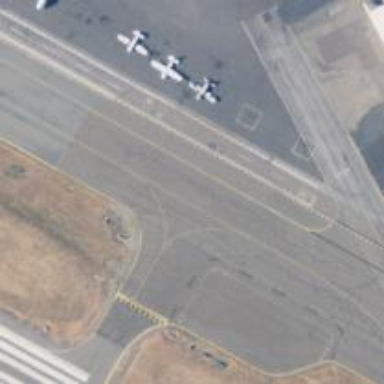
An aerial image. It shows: Image of taxiway at airport.